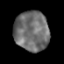
Tissue: prostate
Cell type: T cells
Senescence score: 0.2729
Nuclear area (px): 1343
Mean DAPI intensity: 110.918